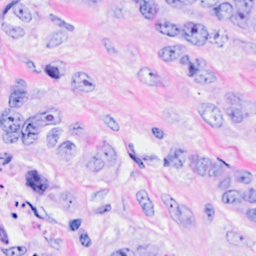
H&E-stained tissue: Breast